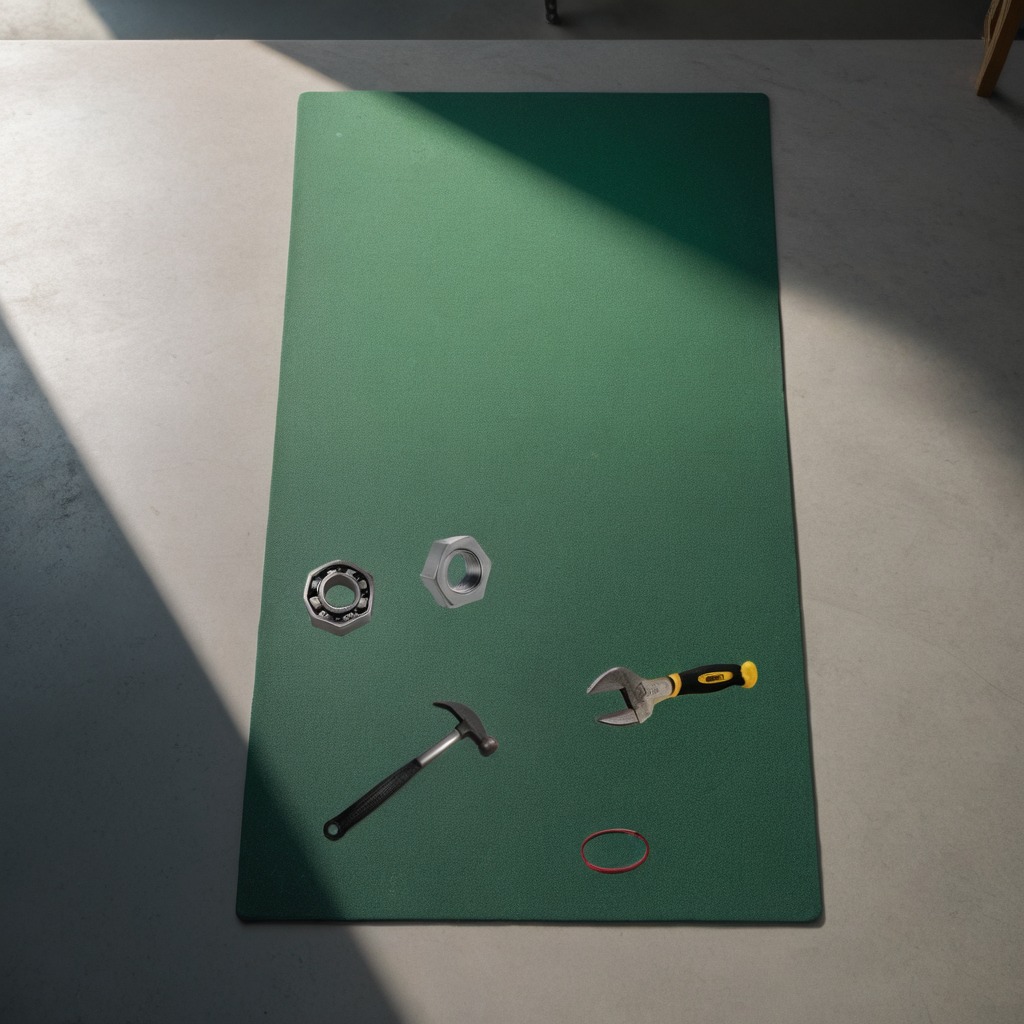
A metal ball bearing, a rubber O-ring, a hammer, a metal nut, and a wrench are lying on the clean granite tabletop.